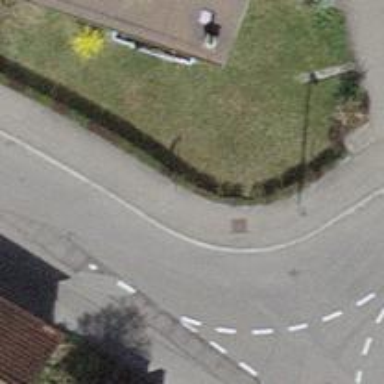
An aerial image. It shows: Asphalt sidewalk along the footway.